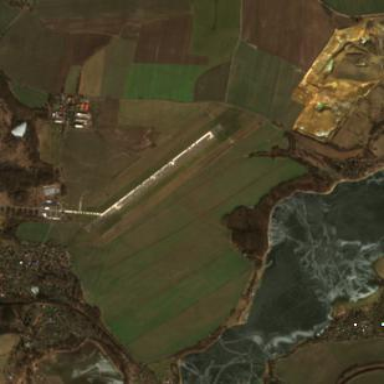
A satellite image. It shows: Concrete runway in the airport area.